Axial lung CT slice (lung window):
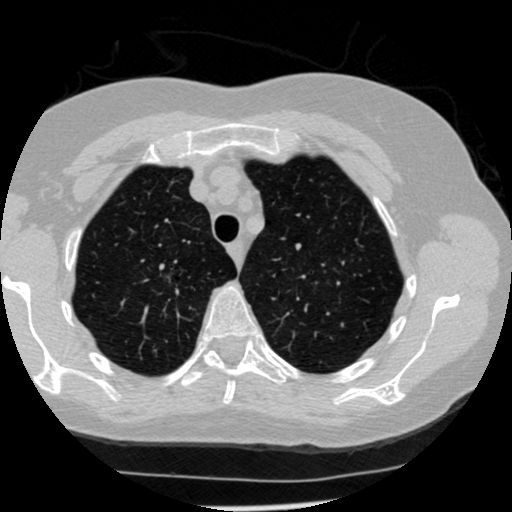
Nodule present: no